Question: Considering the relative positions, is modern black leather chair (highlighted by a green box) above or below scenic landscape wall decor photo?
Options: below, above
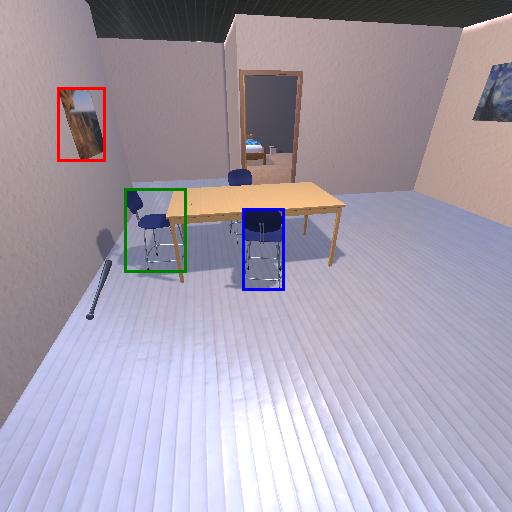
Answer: below